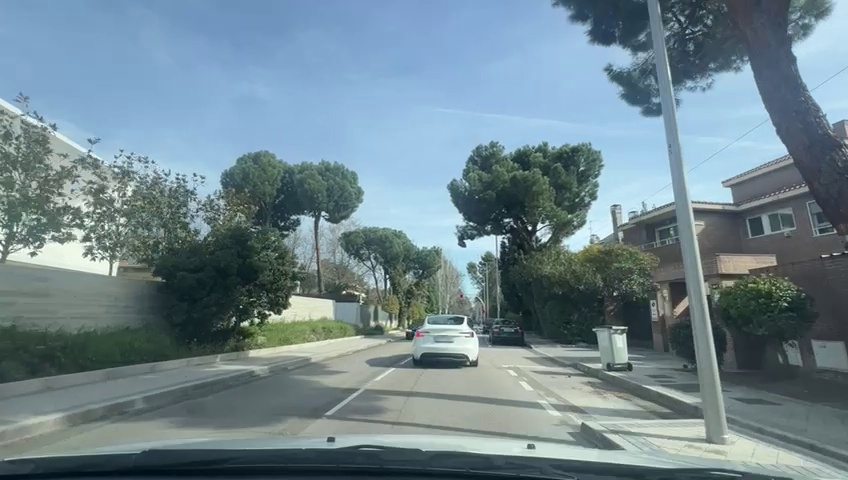
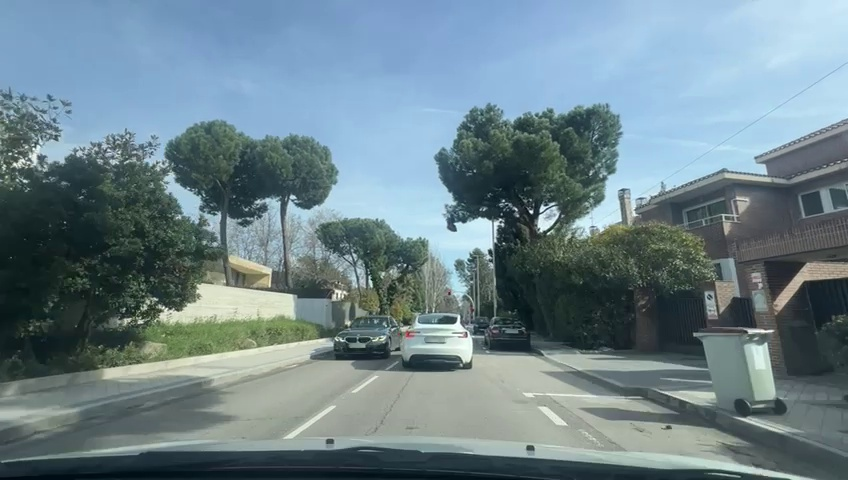
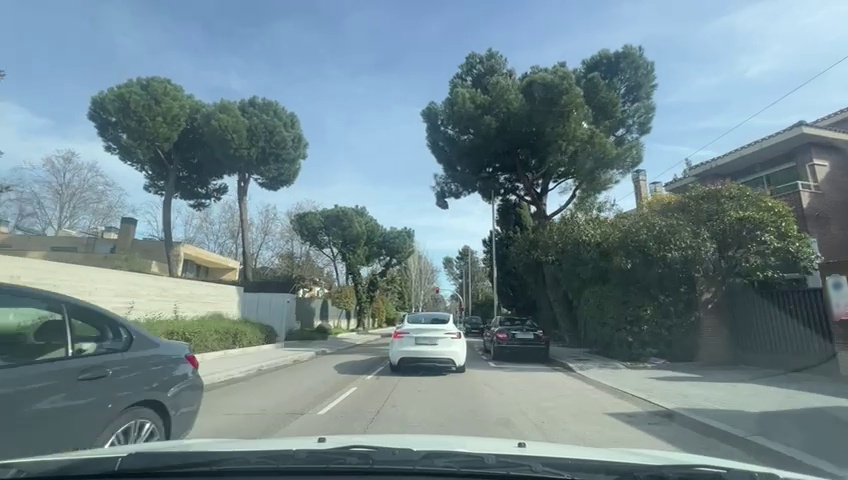
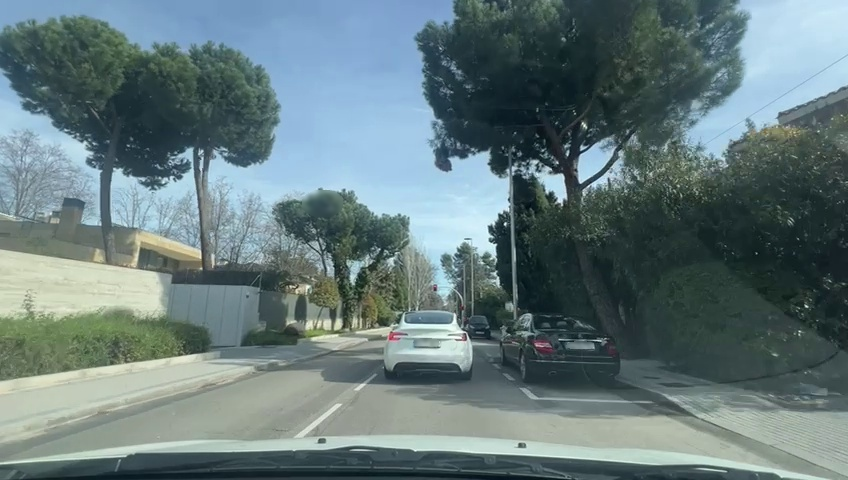
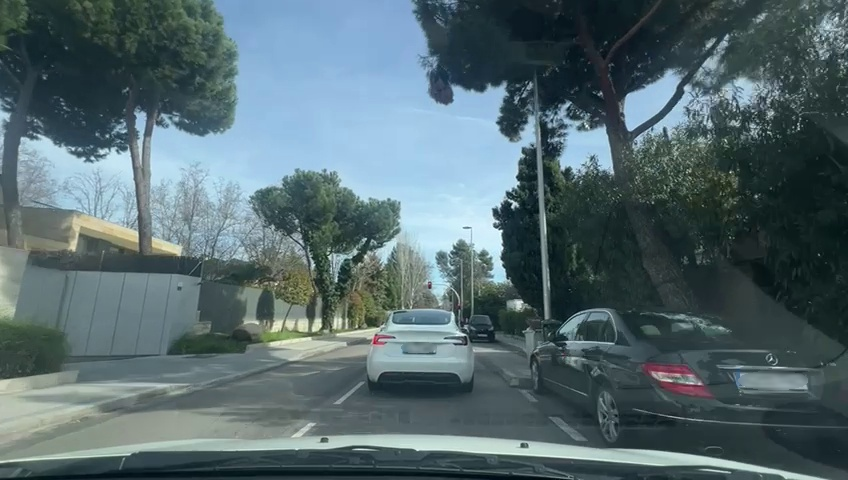
Situation: Traffic light
Question: Do you observe any red traffic light regulating the ego lane?
Answer: Yes
Reasoning: a red traffic light is positioned in line with the ego vehicle’s lane and trajectory.

Situation: Traffic light
Question: What is the color of the traffic light regulating the ego lane?
Answer: Red
Reasoning: the traffic light which is positioned in line with the ego vehicle’s lane and trajectory is showing red.

Situation: Traffic light
Question: Is the ego vehicle positioned in a dedicated right-turn lane before the traffic light?
Answer: No
Reasoning: The ego vehicle is on a two-way street, and we can not see the pavement arrows specify that right turns are allowed.

Situation: Traffic light
Question: Is the ego vehicle positioned in a dedicated left-turn lane before the traffic light?
Answer: No
Reasoning: The ego vehicle is on a two-way street, and we can not see the pavement arrows specify that left turns are allowed.

Situation: Traffic light
Question: Are multiple traffic lights regulating the ego direction of travel displaying different colors simultaneously?
Answer: No
Reasoning: two red traffic lights can be seen in a short distance of the car